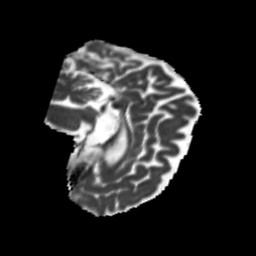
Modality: MD
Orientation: sagittal
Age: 56
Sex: female
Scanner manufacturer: siemens
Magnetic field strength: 3 T
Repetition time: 5.25 s
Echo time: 0.08 s